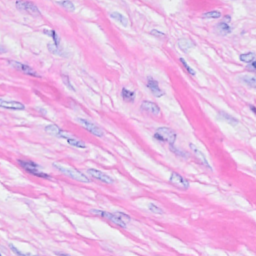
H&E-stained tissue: Breast